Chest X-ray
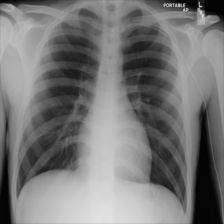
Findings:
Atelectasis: negative
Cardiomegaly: negative
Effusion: negative
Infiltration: negative
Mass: negative
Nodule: negative
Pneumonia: negative
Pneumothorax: negative
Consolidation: negative
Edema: negative
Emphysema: negative
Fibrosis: negative
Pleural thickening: negative
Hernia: negative